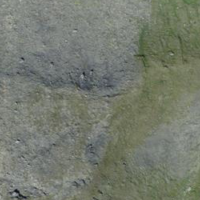
EUNIS habitat code: 48
Species observed at this site:
Geum reptans